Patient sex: F
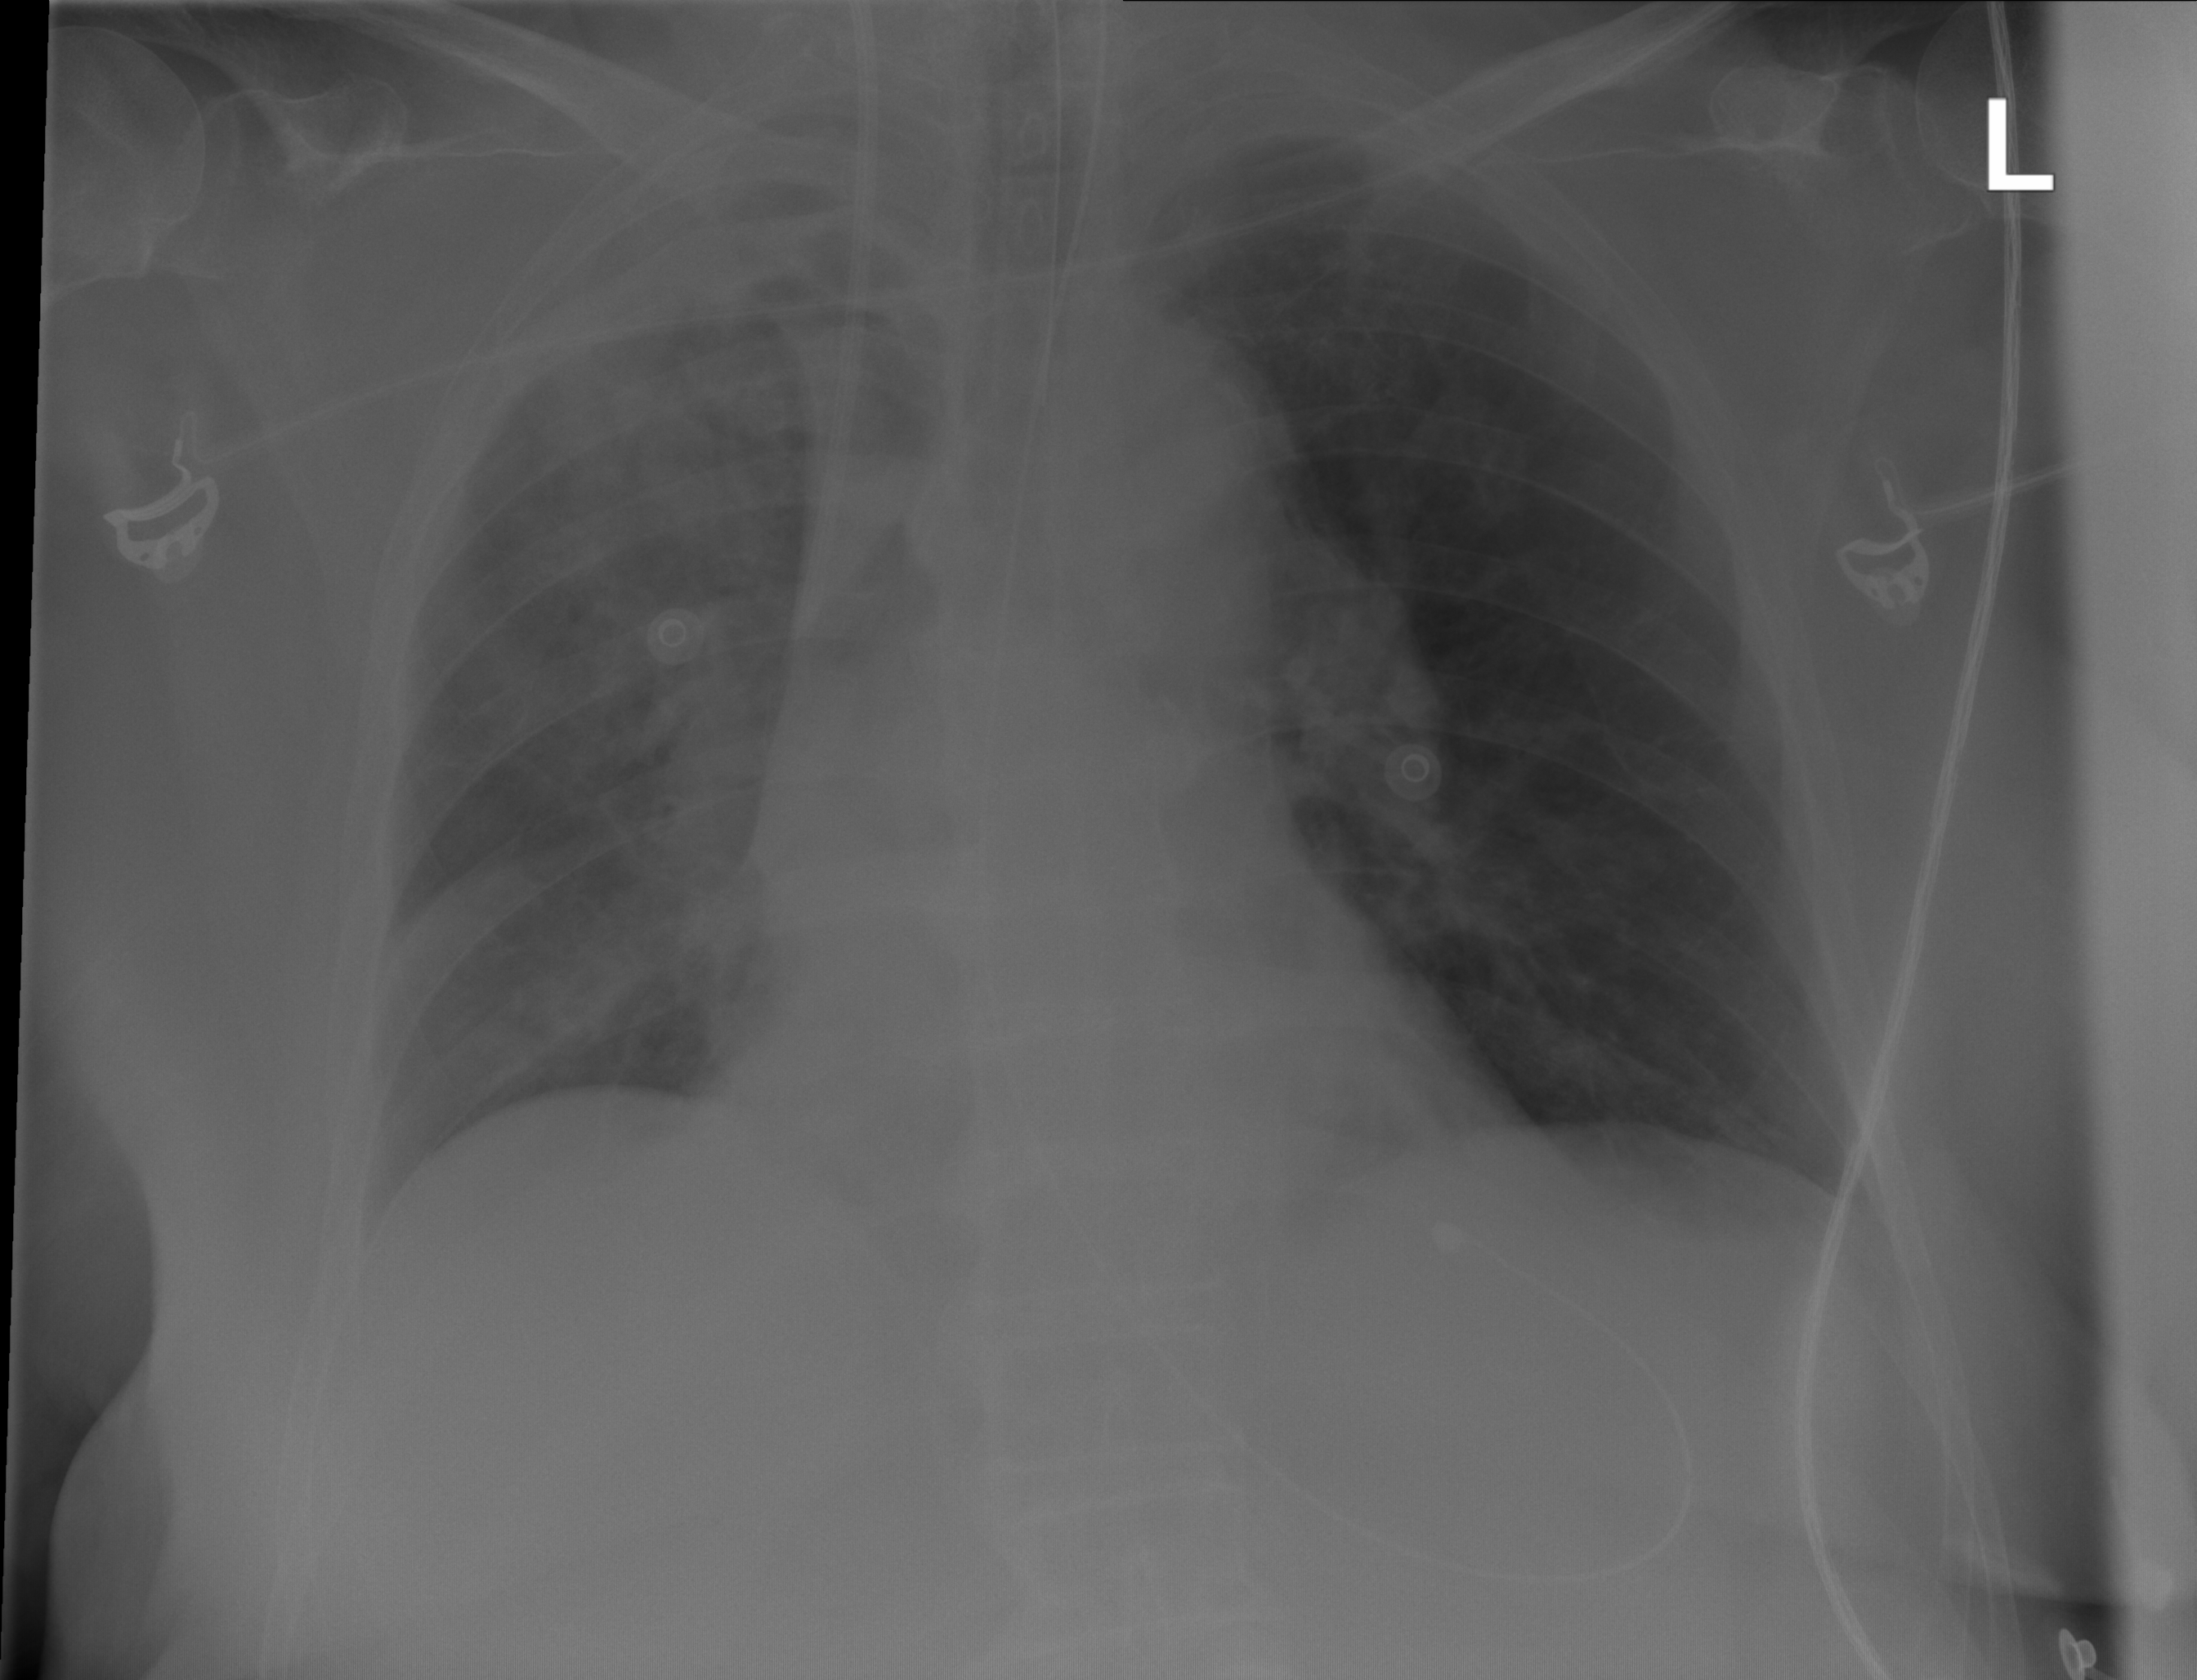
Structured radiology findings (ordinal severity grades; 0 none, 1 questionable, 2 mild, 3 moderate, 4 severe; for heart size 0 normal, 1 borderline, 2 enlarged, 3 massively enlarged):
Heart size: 0
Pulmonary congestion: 0
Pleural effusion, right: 0
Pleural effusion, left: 0
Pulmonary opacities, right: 3
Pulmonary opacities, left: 0
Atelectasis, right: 2
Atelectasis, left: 0